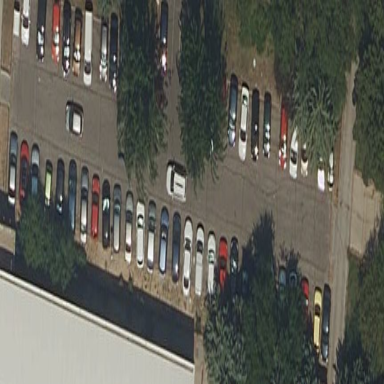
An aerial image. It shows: Parking area with surface.